Field crop: tomato
Growth stage: 1
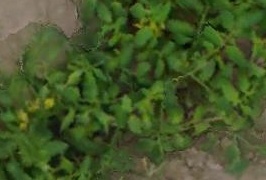
Species: tomato